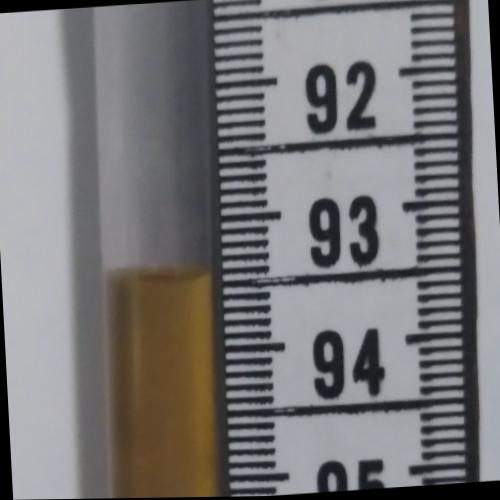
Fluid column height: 93.4 cm